Interaction volume radius: 5 \u00c5
Interaction volume height: 25 \u00c5
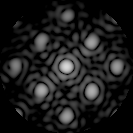
Disorder parameter: 0.1876